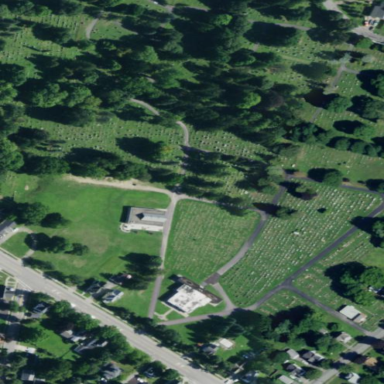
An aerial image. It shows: Cemetery.